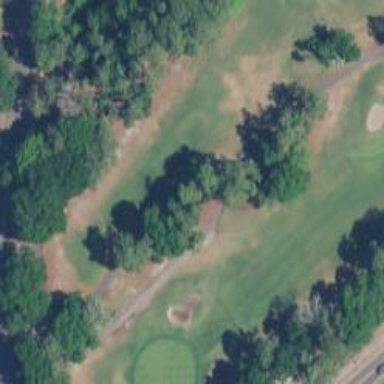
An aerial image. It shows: Footway that serves as golf path.